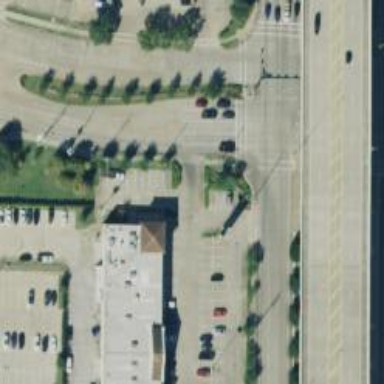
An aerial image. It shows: Advertising column.